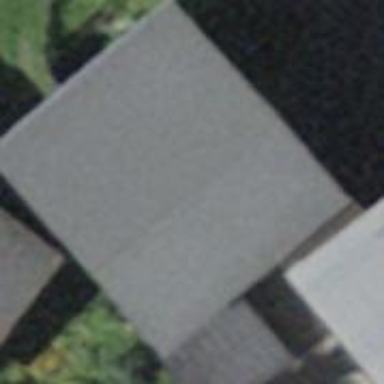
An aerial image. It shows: Building with tile roof.